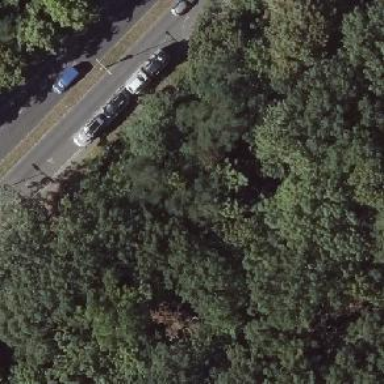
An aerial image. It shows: Mixed woodland area with various types of leaves.